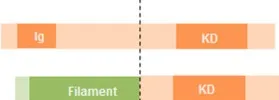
LMNA-NTRK1 fusion confirmed by RT-PCR. A; Schematic diagram showing the predicted in-frame LMNA-NTRK1 fusion protein joining the 5' LMNA filament domain to an intact 3' NTRK1 tyrosine kinase domain (KD). The red dashed lines denote the 1q chromosomal positions of LMNA and NTRK1, respectively.
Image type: chart (chart)